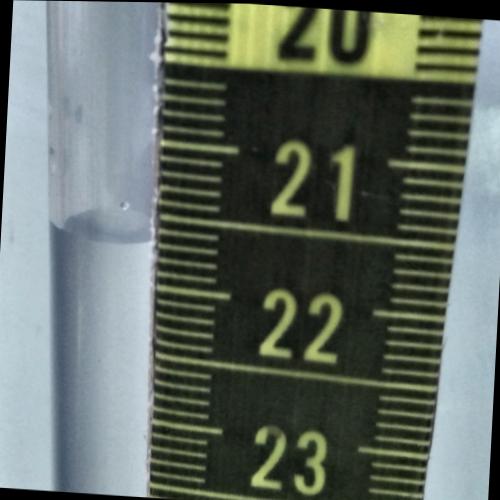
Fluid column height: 21.7 cm